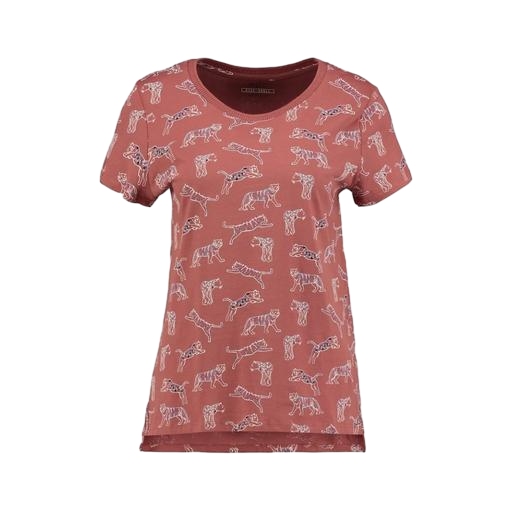
red printed t-shirt only macy, red plus size printed t-shirt only macy, t-shirt wild print, white background